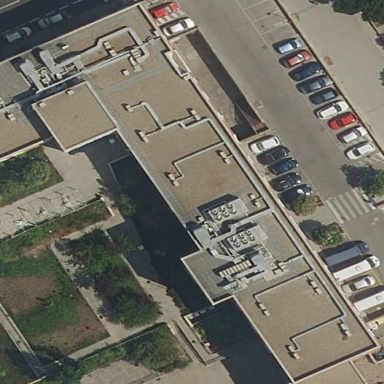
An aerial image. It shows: Residential building.